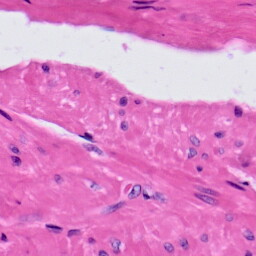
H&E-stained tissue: Prostate